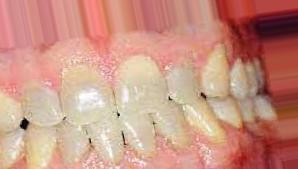
Condition: Tooth Discoloration